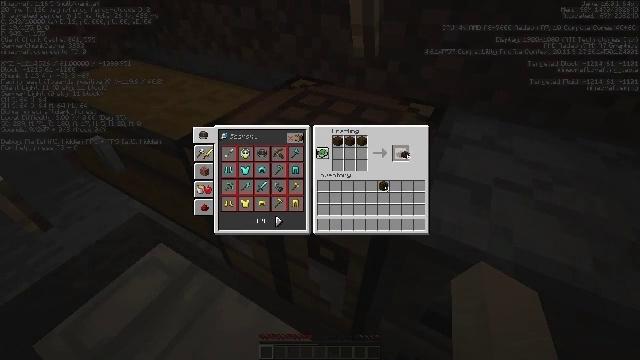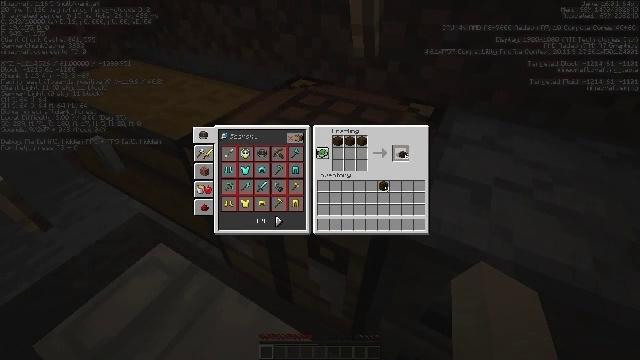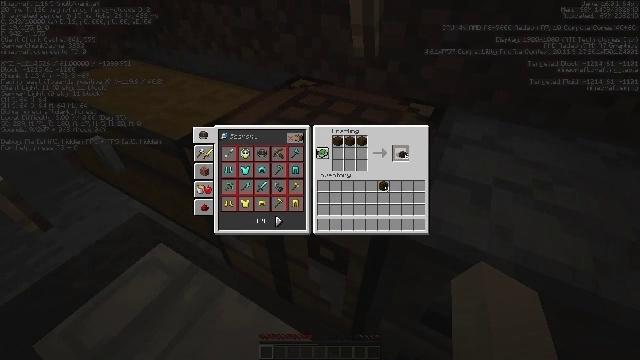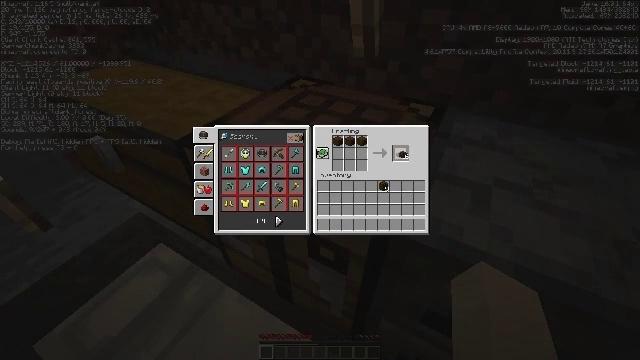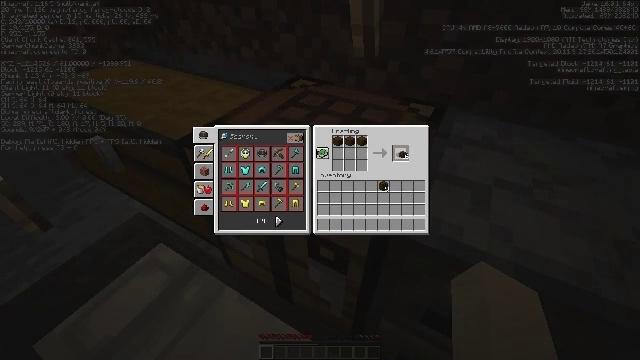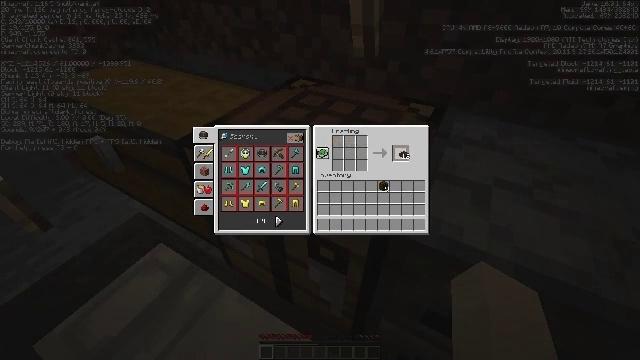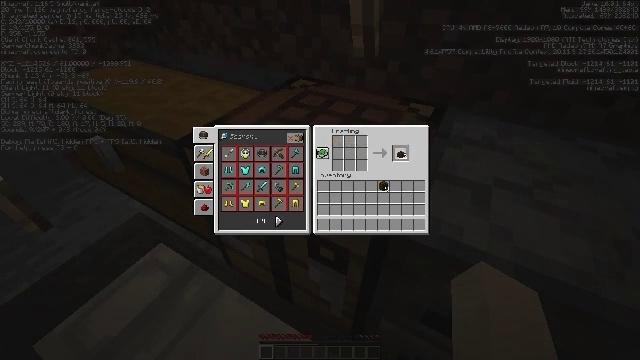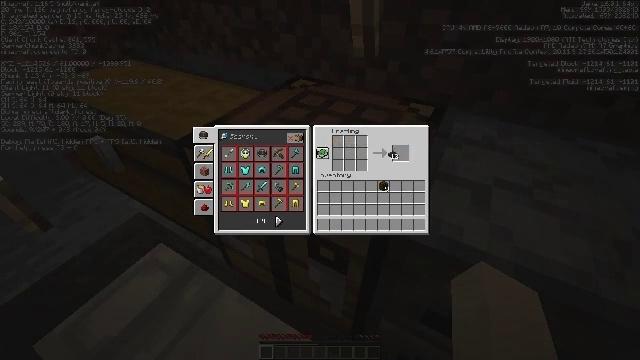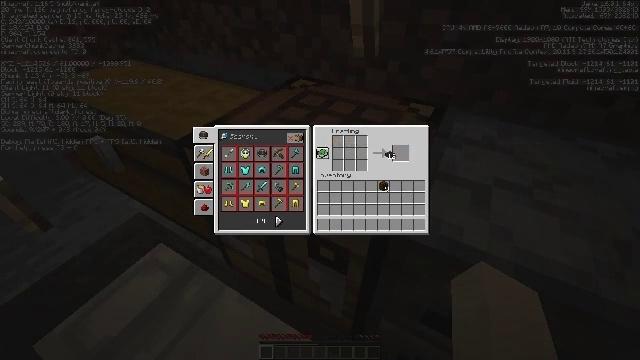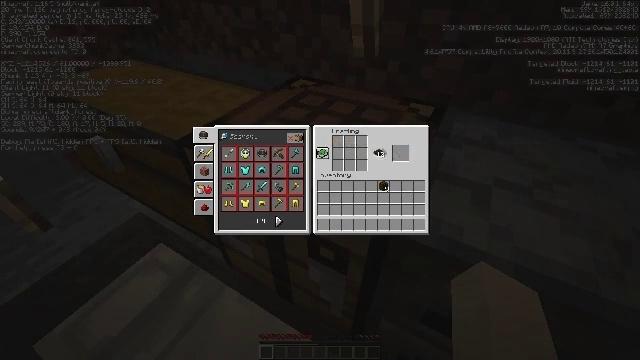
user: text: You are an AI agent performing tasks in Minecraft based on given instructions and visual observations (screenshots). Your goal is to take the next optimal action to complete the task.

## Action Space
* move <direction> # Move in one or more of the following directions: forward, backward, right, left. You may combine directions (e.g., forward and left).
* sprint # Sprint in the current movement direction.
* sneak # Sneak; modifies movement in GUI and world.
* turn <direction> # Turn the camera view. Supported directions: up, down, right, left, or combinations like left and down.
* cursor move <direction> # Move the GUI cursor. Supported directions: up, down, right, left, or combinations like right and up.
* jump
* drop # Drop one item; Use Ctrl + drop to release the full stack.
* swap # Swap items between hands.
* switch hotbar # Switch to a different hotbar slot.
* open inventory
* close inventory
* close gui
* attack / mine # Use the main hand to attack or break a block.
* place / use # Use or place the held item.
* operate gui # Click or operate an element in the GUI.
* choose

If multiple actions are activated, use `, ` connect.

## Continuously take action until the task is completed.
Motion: motion action
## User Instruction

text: Take dark oak planks to craft a dark oak slab.
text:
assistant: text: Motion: no_op
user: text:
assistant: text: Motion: attack / mine
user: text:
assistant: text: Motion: attack / mine
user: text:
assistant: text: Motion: attack / mine
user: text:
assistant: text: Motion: no_op
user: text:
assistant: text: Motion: no_op
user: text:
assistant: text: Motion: turn left
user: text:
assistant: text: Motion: no_op
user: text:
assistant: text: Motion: turn left
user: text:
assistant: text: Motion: no_op